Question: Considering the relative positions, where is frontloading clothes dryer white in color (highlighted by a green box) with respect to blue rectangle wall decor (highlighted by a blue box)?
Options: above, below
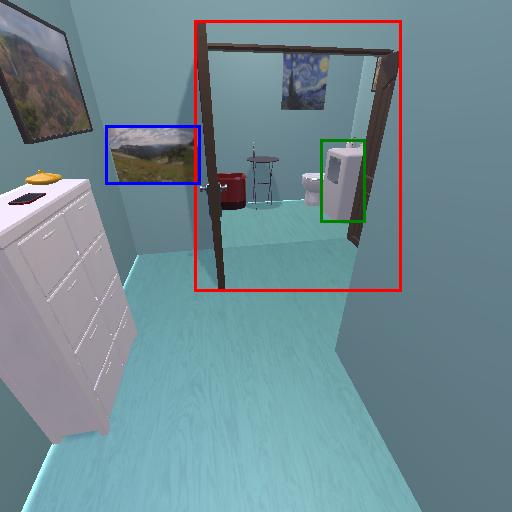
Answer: above